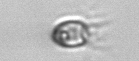
Label: Balanion